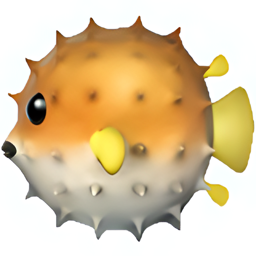
Name: blowfish
Emoji: 🐡
Group: Animals & Nature
Sub-group: animal-marine